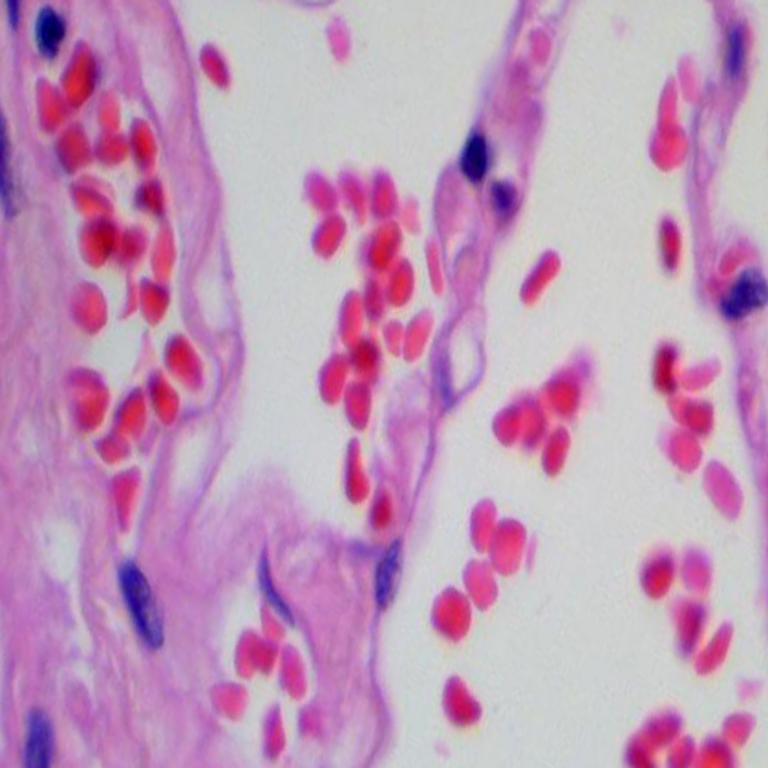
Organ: lung
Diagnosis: benign